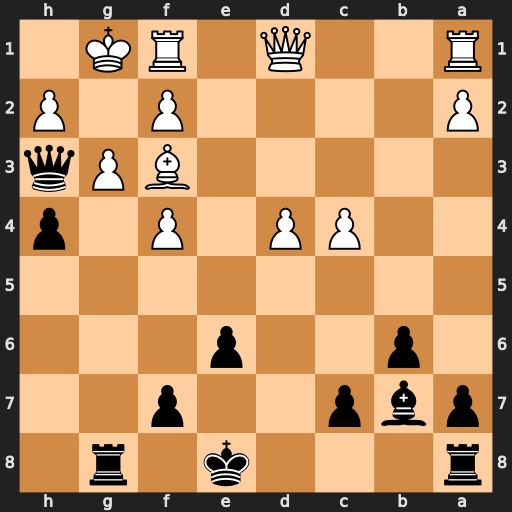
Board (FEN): r3k1r1/pbp2p2/1p2p3/8/2PP1P1p/5BPq/P4P1P/R2Q1RK1
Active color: b
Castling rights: q
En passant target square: -
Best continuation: hxg3 fxg3 Rxg3+ hxg3 Qxg3+